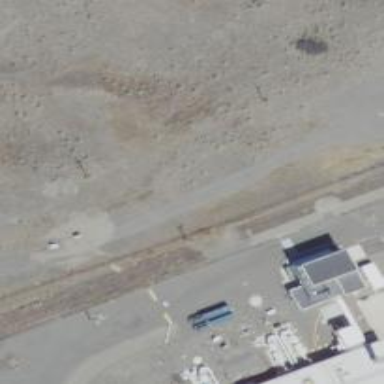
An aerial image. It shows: Abandoned railway.